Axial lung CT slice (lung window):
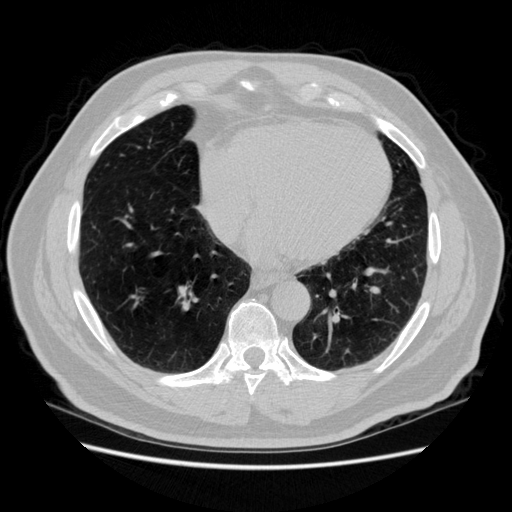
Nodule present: no